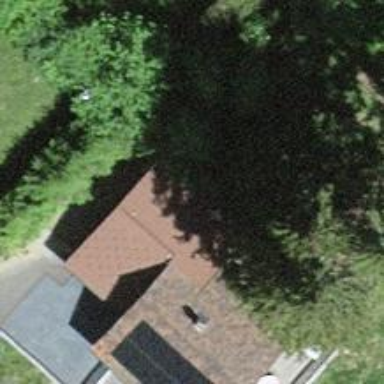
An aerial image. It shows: Simple and straightforward house.